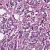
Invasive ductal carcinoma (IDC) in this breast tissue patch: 1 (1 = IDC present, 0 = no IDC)